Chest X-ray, PA view. Patient: 39 years old, sex M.
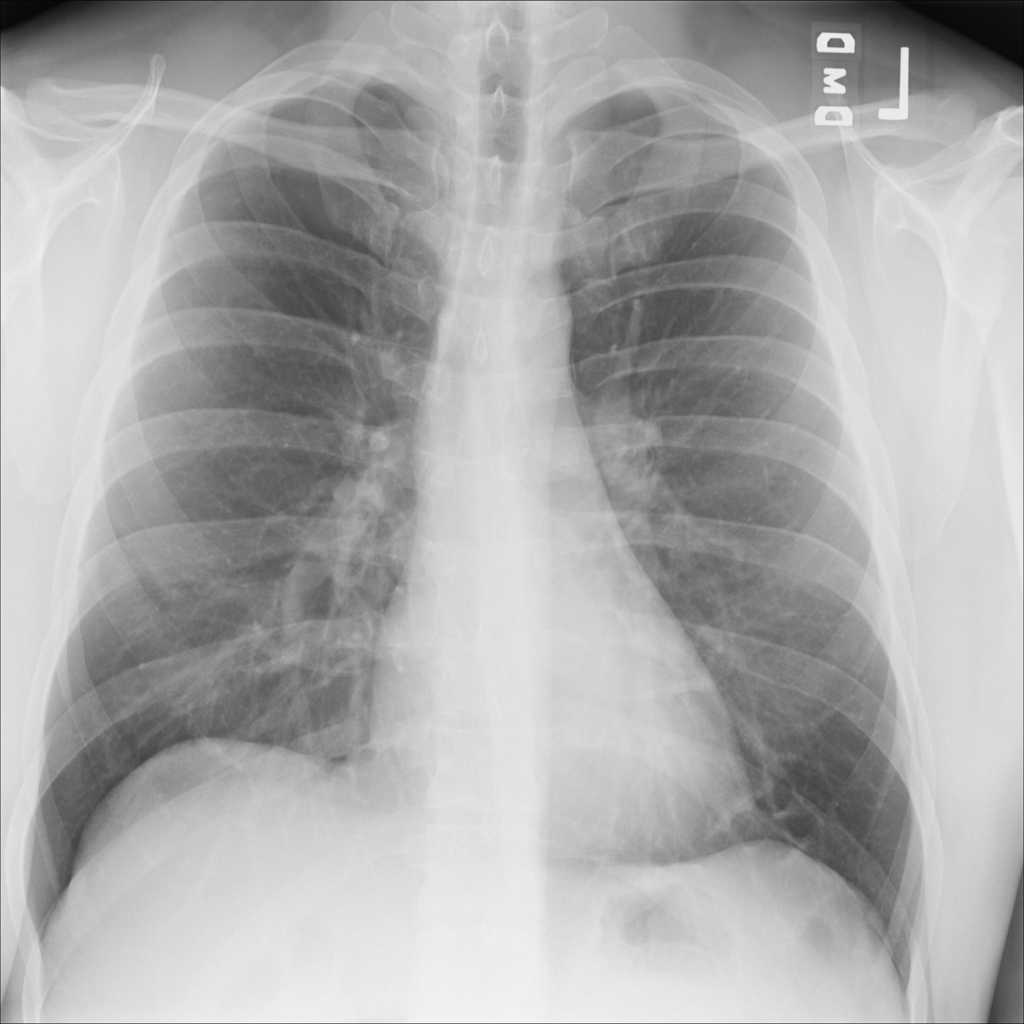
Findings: No Finding